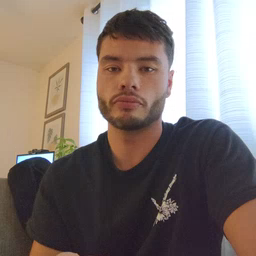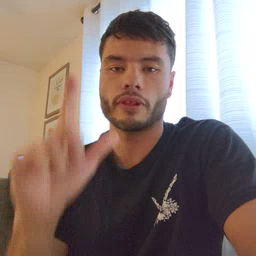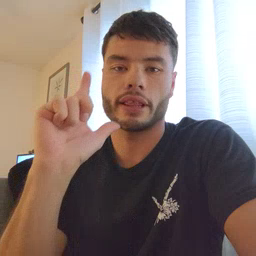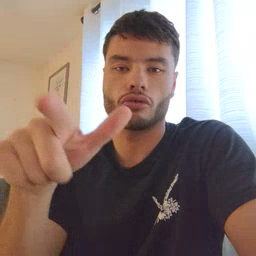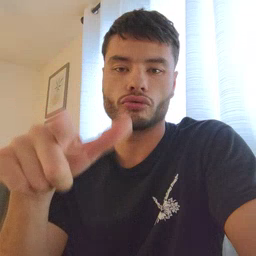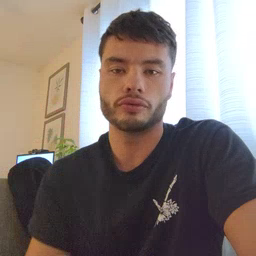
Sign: later